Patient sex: M
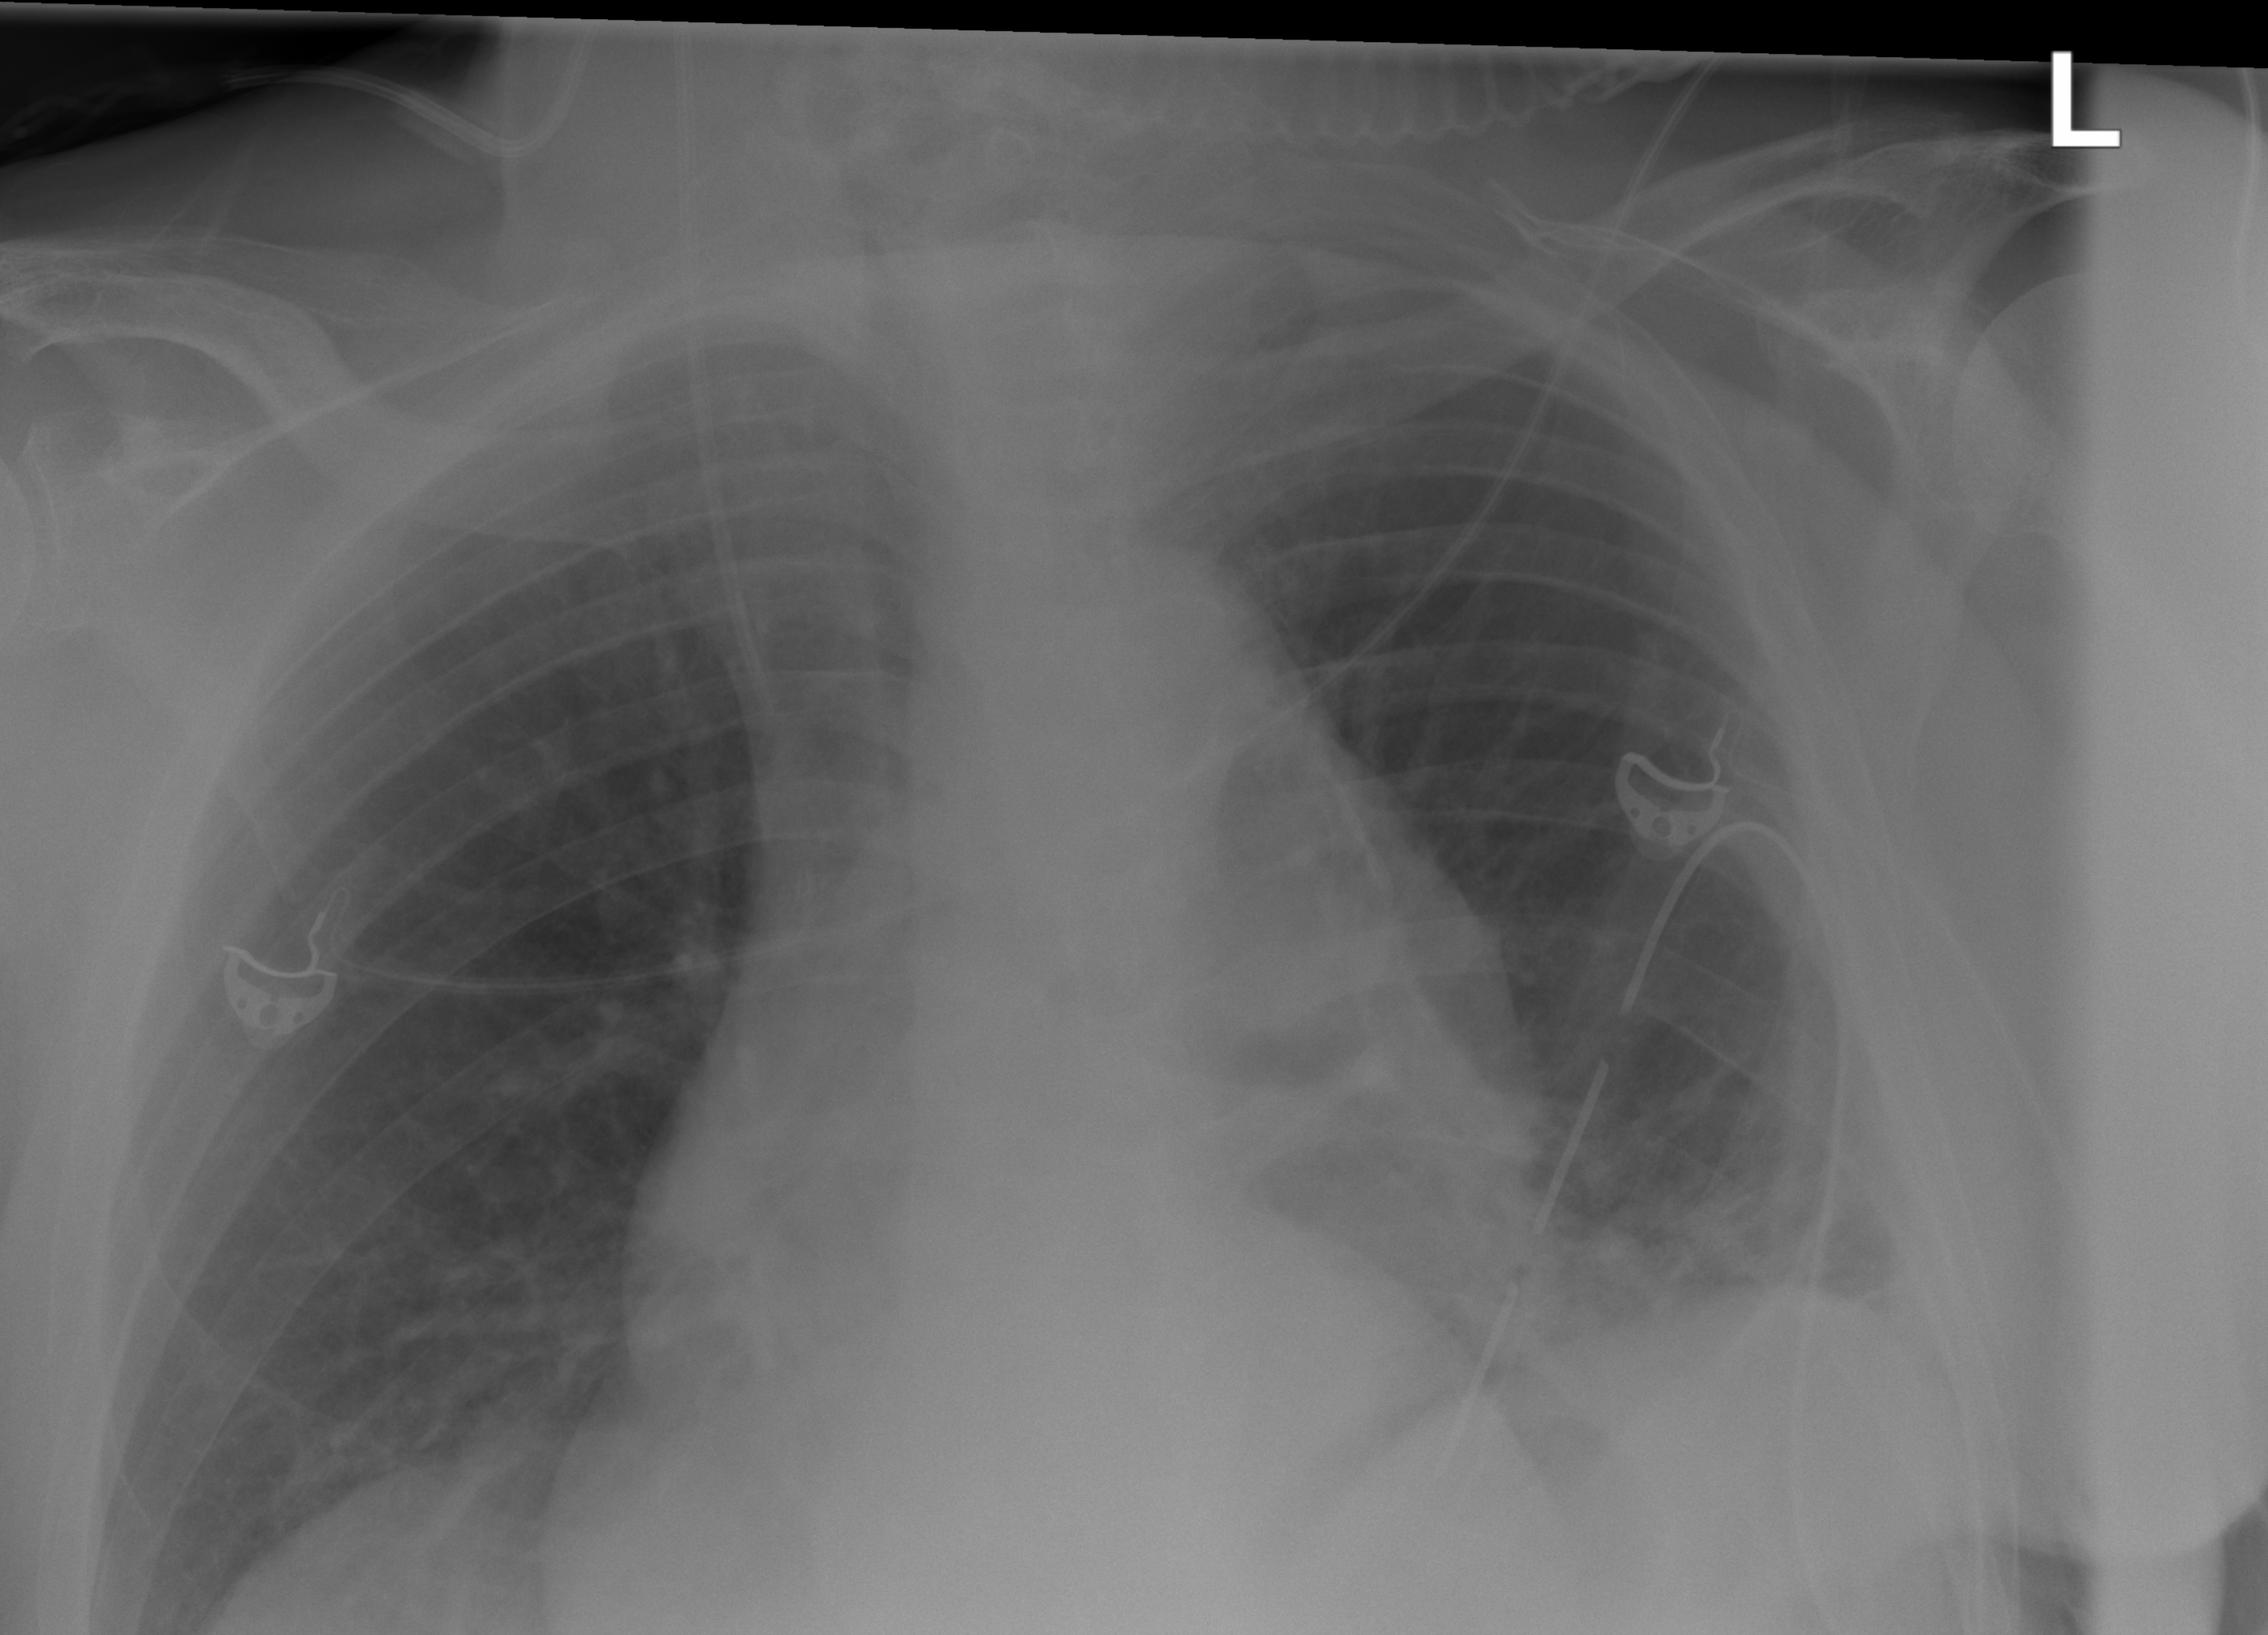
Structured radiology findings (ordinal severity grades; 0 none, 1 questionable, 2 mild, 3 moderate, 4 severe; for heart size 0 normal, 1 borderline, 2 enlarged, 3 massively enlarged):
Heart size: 1
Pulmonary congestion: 0
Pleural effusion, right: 0
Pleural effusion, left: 1
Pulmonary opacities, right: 0
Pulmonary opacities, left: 0
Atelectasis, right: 0
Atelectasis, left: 2